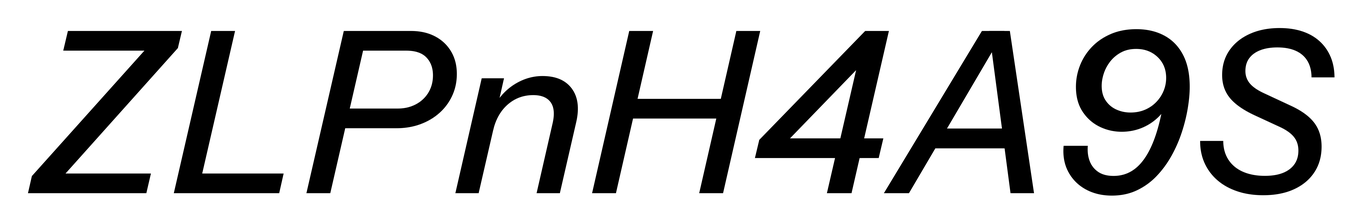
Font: InstrumentSans-Italic_Medium_Italic